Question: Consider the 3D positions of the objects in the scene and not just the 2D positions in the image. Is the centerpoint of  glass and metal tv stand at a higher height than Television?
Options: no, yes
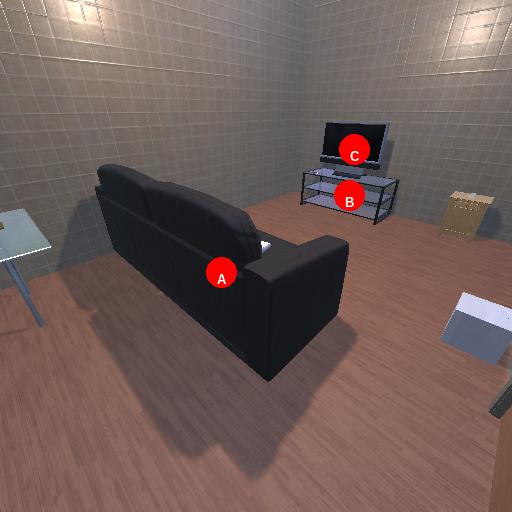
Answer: no